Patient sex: M
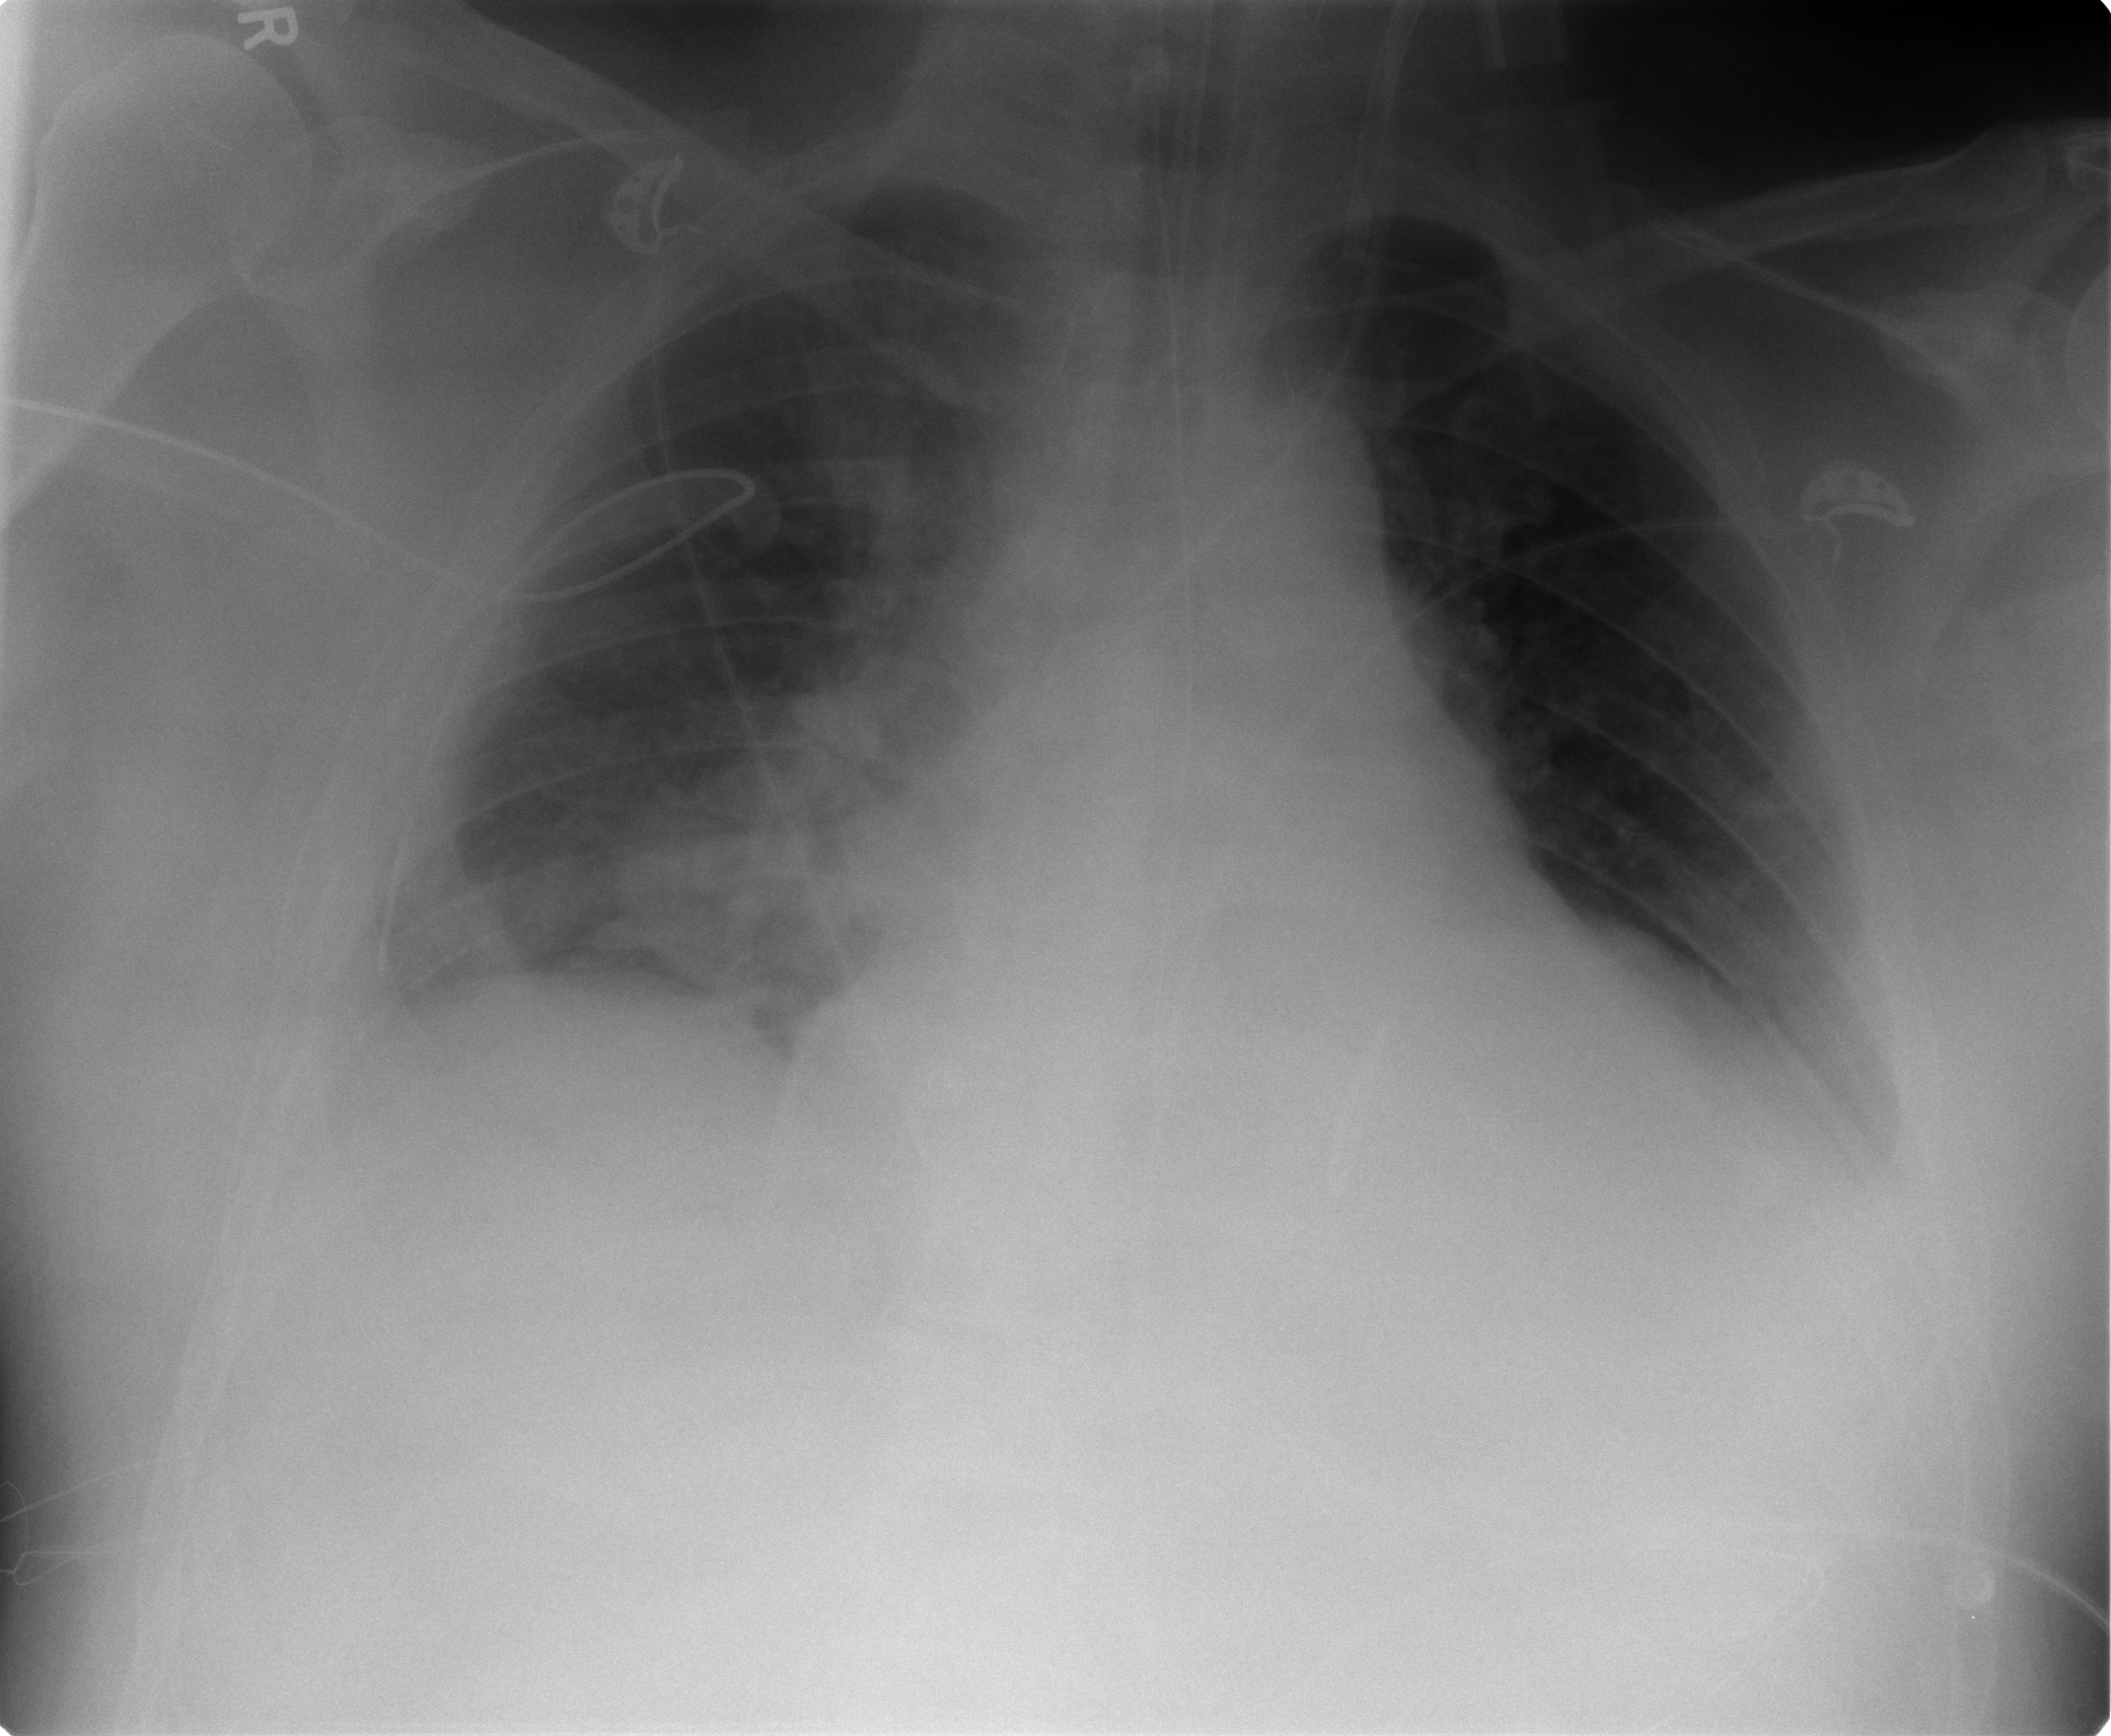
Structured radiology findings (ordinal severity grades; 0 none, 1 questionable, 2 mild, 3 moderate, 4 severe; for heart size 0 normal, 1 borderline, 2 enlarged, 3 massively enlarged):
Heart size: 3
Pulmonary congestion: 2
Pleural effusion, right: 1
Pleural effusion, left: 2
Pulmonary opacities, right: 1
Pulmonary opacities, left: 0
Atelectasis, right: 1
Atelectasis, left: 1